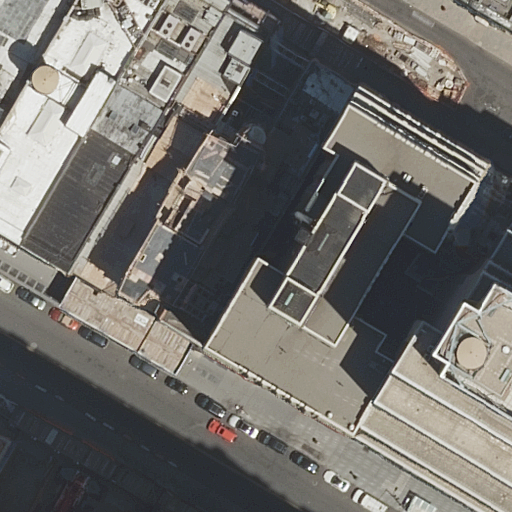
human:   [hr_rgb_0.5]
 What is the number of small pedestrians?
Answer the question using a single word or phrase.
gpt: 0

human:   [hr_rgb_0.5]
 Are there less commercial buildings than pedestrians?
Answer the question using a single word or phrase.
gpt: yes

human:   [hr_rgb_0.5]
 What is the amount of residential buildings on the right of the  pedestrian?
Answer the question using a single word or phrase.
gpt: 8

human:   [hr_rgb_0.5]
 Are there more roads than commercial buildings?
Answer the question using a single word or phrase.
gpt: yes

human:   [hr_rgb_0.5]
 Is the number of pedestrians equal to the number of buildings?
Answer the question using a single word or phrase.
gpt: no

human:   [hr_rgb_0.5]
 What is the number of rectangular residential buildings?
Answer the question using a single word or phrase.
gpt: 8

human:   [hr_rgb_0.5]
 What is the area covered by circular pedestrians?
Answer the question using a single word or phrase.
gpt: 0m2

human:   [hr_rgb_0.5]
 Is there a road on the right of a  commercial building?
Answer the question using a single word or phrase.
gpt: no

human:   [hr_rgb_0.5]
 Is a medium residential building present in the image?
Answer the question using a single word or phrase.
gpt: yes

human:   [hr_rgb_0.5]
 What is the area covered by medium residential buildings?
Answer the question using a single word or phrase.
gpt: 898m2

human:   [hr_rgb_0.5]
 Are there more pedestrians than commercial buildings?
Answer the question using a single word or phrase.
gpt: yes

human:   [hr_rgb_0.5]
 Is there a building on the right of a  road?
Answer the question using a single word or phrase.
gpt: yes

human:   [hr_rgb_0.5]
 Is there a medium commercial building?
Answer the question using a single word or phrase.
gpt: no

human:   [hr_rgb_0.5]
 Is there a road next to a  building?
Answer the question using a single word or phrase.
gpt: yes

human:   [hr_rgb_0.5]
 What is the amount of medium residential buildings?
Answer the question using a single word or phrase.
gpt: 3

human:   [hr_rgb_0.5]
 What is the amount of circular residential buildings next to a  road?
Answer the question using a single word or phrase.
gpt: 0

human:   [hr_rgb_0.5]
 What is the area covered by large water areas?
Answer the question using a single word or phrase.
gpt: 0m2

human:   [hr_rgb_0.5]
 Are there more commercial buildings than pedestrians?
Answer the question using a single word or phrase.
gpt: no

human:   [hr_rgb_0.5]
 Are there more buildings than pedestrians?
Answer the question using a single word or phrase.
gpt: yes

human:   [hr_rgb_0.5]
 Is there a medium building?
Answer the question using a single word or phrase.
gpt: yes

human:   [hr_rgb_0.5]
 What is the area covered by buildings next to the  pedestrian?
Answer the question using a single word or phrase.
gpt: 9303m2

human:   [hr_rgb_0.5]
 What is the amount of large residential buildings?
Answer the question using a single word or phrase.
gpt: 7

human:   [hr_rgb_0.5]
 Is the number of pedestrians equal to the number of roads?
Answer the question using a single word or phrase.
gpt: no

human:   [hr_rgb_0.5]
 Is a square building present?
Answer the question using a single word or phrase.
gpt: no

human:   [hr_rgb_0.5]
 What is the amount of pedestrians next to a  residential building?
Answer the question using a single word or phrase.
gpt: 1

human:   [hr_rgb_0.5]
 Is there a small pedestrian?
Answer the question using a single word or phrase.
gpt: no

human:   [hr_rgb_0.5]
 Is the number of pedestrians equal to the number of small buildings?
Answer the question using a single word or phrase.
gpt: no

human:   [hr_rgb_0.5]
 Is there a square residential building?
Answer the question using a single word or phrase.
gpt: no

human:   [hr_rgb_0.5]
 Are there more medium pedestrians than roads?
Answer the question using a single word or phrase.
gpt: no

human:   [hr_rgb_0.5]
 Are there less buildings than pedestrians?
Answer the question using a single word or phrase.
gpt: no

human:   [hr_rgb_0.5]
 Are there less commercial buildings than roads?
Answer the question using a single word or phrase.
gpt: yes

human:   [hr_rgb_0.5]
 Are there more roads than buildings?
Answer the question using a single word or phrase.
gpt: no

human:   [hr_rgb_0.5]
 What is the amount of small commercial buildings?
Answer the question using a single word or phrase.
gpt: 0

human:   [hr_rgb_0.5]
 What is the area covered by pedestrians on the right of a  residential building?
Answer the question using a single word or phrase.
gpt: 628m2

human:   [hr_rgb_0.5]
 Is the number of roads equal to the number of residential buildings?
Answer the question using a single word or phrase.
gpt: no

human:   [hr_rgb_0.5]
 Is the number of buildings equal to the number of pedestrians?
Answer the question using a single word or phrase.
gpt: no